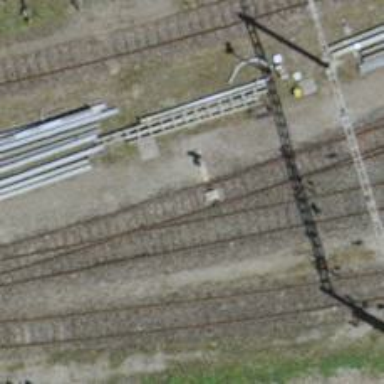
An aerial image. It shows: Single-track electrified railway yard with contact line electrification.